Aerial crown-view tile of a tropical tree (Barro Colorado Island, Panama), acquired 20240813:
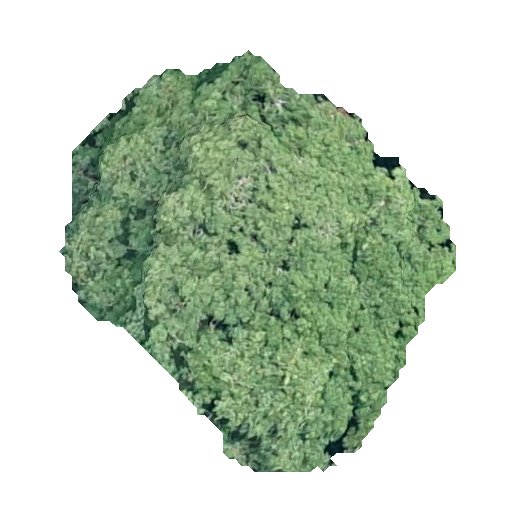
Species: Handroanthus guayacan
GBIF accepted scientific name: Handroanthus guayacan
Crown area: 163.32 m²